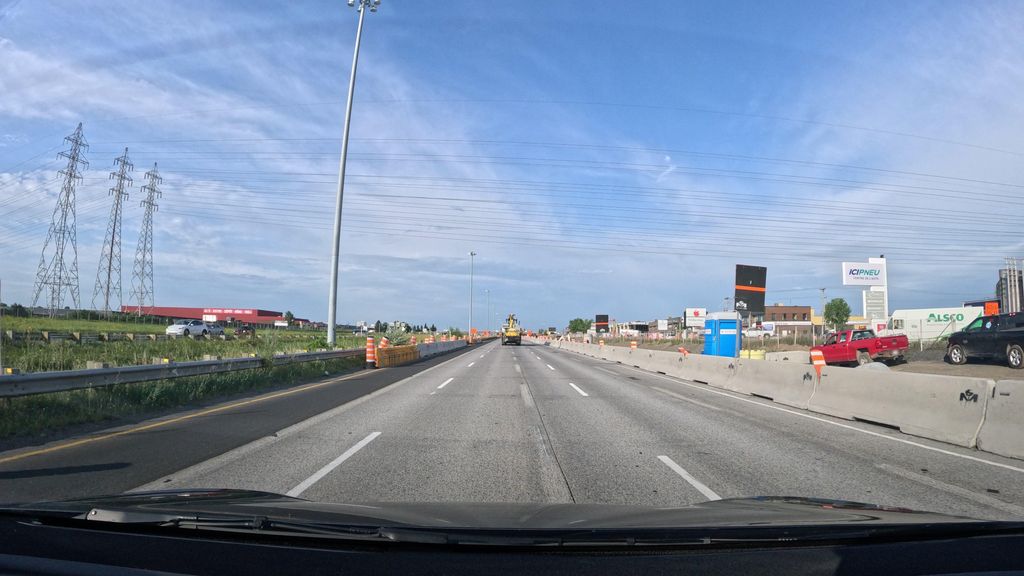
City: montreal